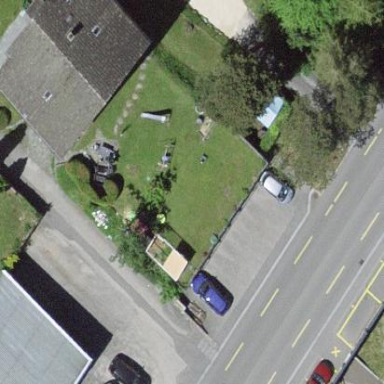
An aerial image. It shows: Garage building.